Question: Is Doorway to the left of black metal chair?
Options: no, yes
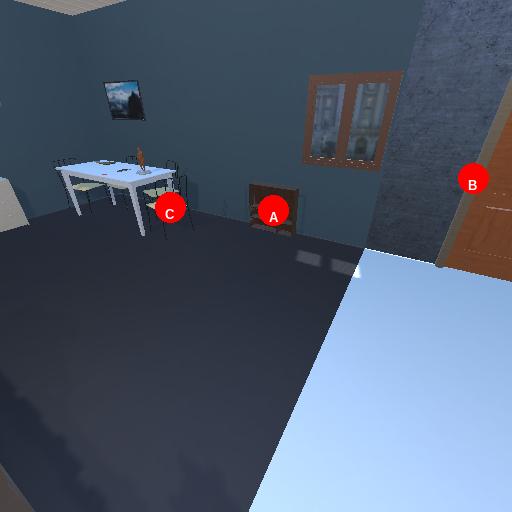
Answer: no